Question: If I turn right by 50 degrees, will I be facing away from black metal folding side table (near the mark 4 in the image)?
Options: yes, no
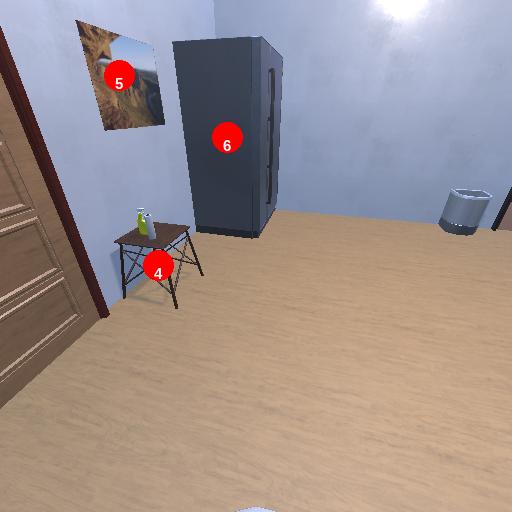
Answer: yes